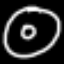
Label: donut